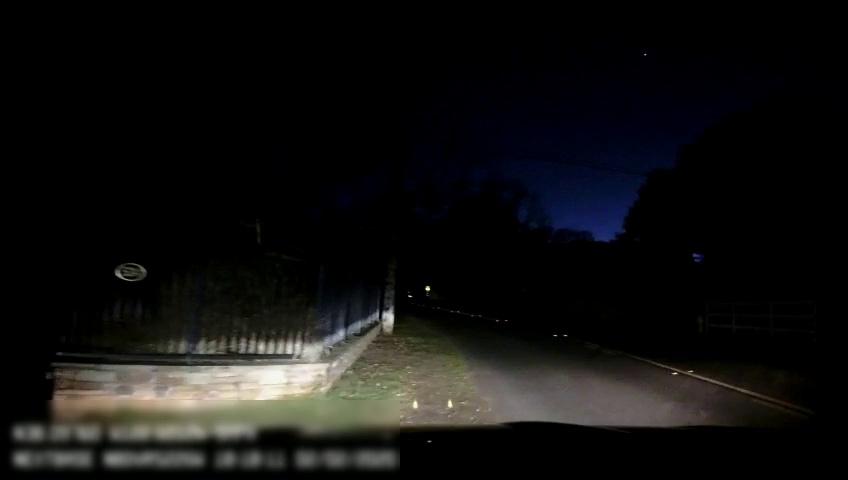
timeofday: Night
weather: Other
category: Drivable Space
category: Lanes | Current Lane